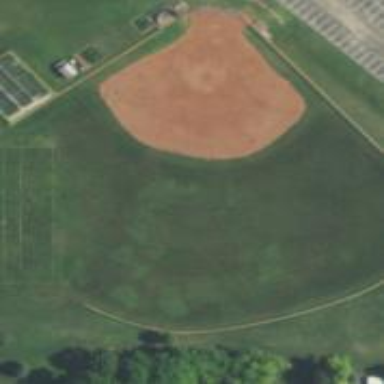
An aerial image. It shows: Baseball pitch for leisure land.